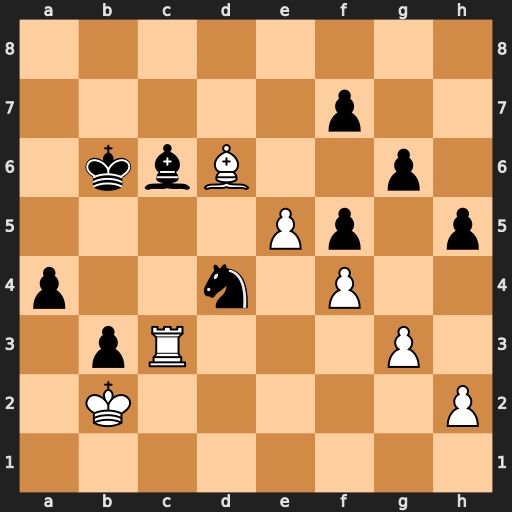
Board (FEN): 8/5p2/1kbB2p1/4Pp1p/p2n1P2/1pR3P1/1K5P/8
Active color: w
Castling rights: -
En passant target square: -
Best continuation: Bc5+ Kc7 Bxd4